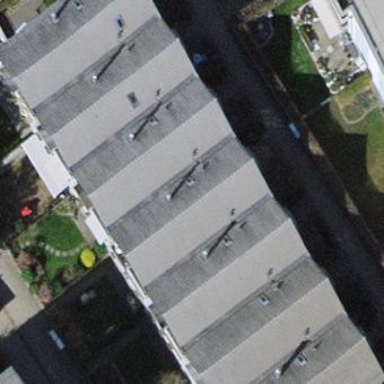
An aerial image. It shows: Building with gabled roof.